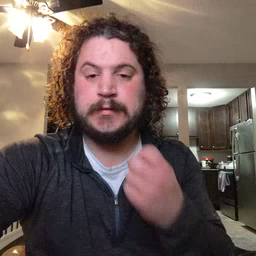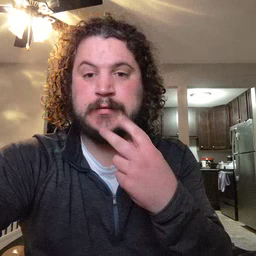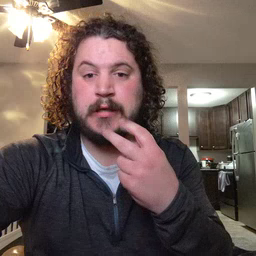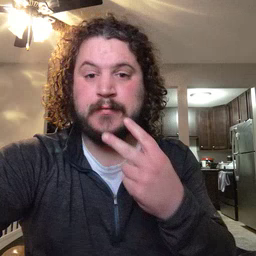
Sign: snack